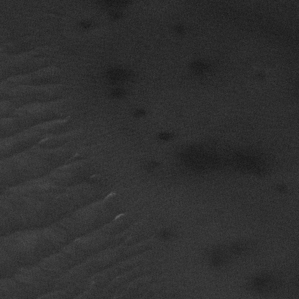
Label: frost